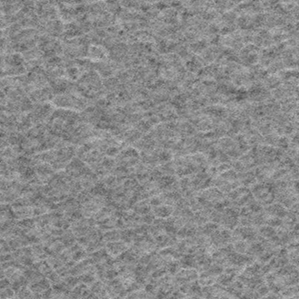
Label: frost